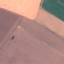
Land use / land cover: AnnualCrop